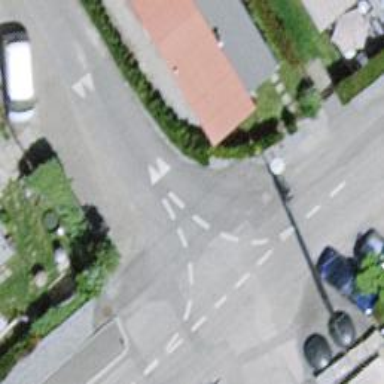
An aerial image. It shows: Asphalt road in residential area.